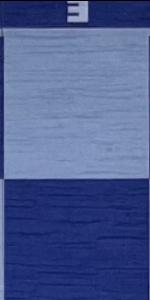
Label: Empty